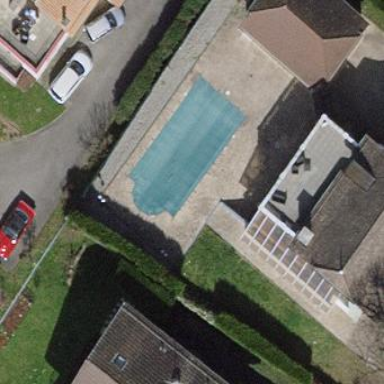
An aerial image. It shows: Swimming pool located in leisure land.